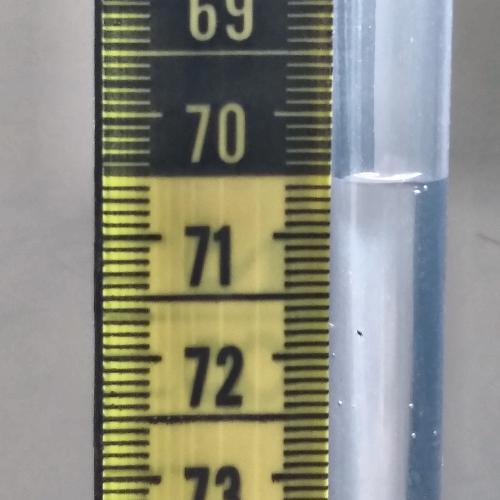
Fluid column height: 70.5 cm